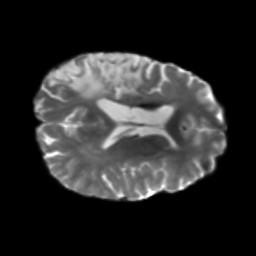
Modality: T2w
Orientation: axial
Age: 51
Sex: male
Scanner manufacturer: siemens
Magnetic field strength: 3 T
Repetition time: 5.25 s
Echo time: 0.08 s